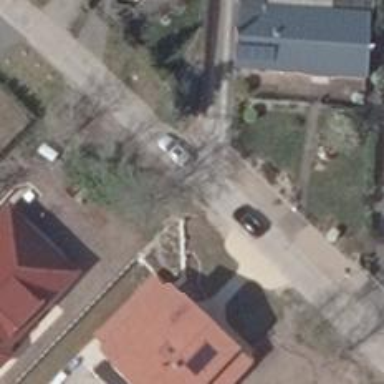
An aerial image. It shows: Residential road with concrete plates surface.